Question: I am trying to draw bordered Text on Graphics, as shown below. The text color is black, and the border is white.
How to draw something like this example?

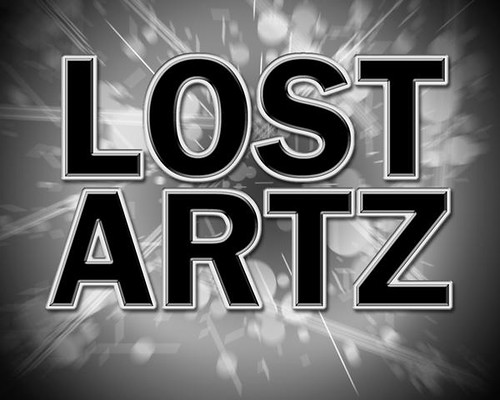
Answer: Despite this will most likely not look as good as your sample picture, you can try to draw your text with white color for several times using slightly shifted starting coordinates (by 1 or 2 pixels). Then set graphics color to black and draw your text using your true starting coordinates.